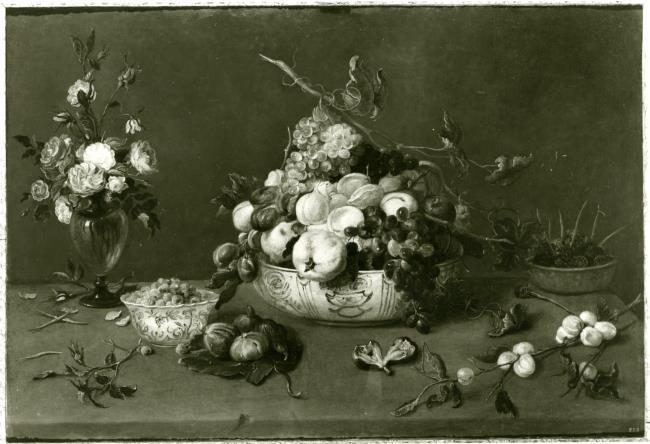
Title: A still life with Wanli bowls with fruit and a glaze vase with roses on a table
Artist: Frans Snijders Bron: Hella Robels
Earliest date: 1640
Latest date: 1640
Genre: painting
Iconography: Still Life
Keywords: still life, bunch of grapes, apricot branch, plum branch, pear, bowl, fig, blackberry, strawberry, vase, rose, Wanli, on a table, porcelain (visual work), glassware